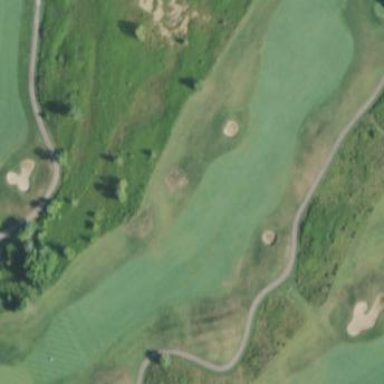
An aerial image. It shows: Golf fairway in the image.